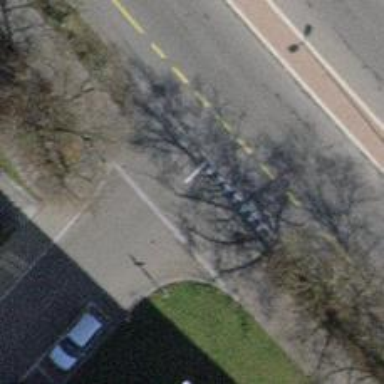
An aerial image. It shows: Unmarked road crossing.